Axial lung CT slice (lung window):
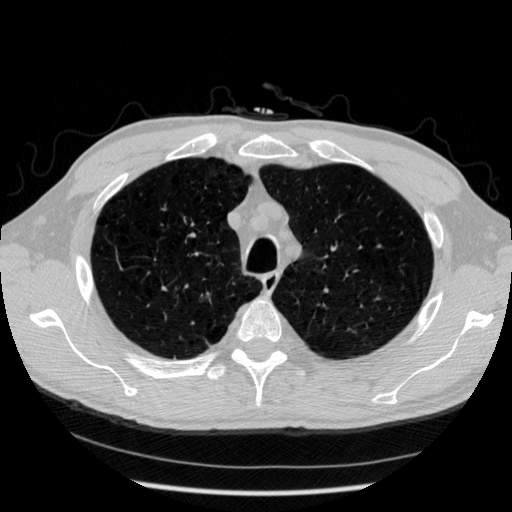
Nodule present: no